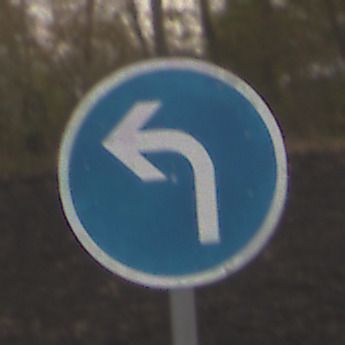
Verkehrszeichen: VorgeschriebeneFahrtrichtungLinks
Umgebung: Outdoor, Nature
Tageszeit: MorningAfternoon
Wetter: Overcast
Licht: Natural
Jahreszeit: NotSpecified
Kontrast: LowContrast